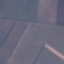
Land use / land cover class: AnnualCrop